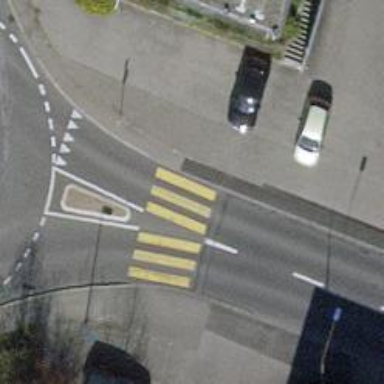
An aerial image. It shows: Footway with asphalt surface and marked zebra crossing.